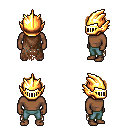
a pixel art fantasy rpg character, male body template, human, dark skin, brown tattered cape, teal pants, brown bedhead hairstyle, gold helm, four views (front, back, left, right), 2x2 character sprite sheet, small pixel art, hard edges, no anti-aliasing